Field crop: maize
Growth stage: 1
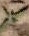
Species: atriplex